二年级 · 算术

38 元

16 元

9 元

(1) 王欢买了一辆玩具小汽车和两架玩具小飞机，一共花了多少钱?

(2) 在该店用微信付款, 满 60 元立减 10 元。李明想买一个布娃娃、一辆玩具小汽车和一架玩具小飞机，用微信支付需要花多少元？
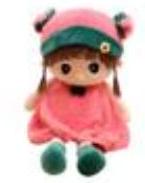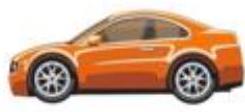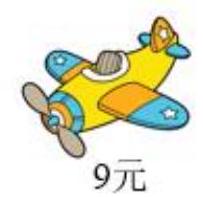
答案: (1) 34 元

(2) 53 元

【分析】(1) 求一辆玩具小汽车和两架玩具小飞机一共多少元, 用玩具小汽车的价格十玩具小飞机的价格 $\times 2$, 代入数据计算即可。

(2)先算出买一个布娃娃、一辆玩具小汽车和一架玩具小飞机一共需要多少钱, 再跟 60 元进行比较,若大于或等于 60 元, 即可满足“满 60 元减 10 元”, 再根据减法意义, 进行计算即可。

【详解】 (1) $16+9 \times 2=34$ (元)

答: 一共花了 34 元钱。

(2) $38+16+9$

$=54+9$

$=63($ 元 $)$

63 元 $>60$ 元, 满足“满 60 元减 10 元”。

$63-10=53($ 元 $)$

答: 用微信支付需要支付 53 元。

【点睛】本题考查学生对 100 以内整数加减法运算和乘加运算的掌握和运用。